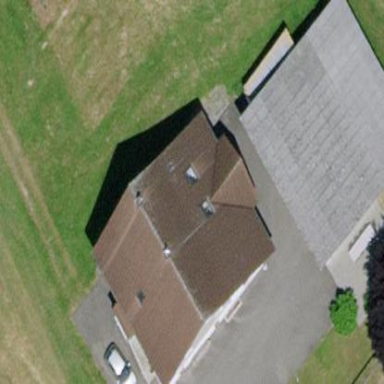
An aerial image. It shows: View of roof of building.